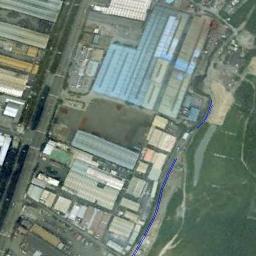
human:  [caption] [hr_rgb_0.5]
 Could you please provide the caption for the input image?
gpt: In an industrial area, There are neatly planned factories and roads, Green belts and large green spaces .

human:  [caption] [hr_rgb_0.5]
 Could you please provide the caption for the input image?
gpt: The industrial area has lots of neatly arranged workshops of different colors and a lawn is next to the industrial area .

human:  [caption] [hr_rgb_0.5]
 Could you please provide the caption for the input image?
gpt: There are houses in the industrial area in different colors .

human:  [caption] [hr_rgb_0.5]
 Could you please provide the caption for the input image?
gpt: There are many houses of different shapes and sizes in the industrial zone .

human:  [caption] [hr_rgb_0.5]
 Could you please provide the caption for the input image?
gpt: There are many buildings beside a green lawn on the industrial area .